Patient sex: F
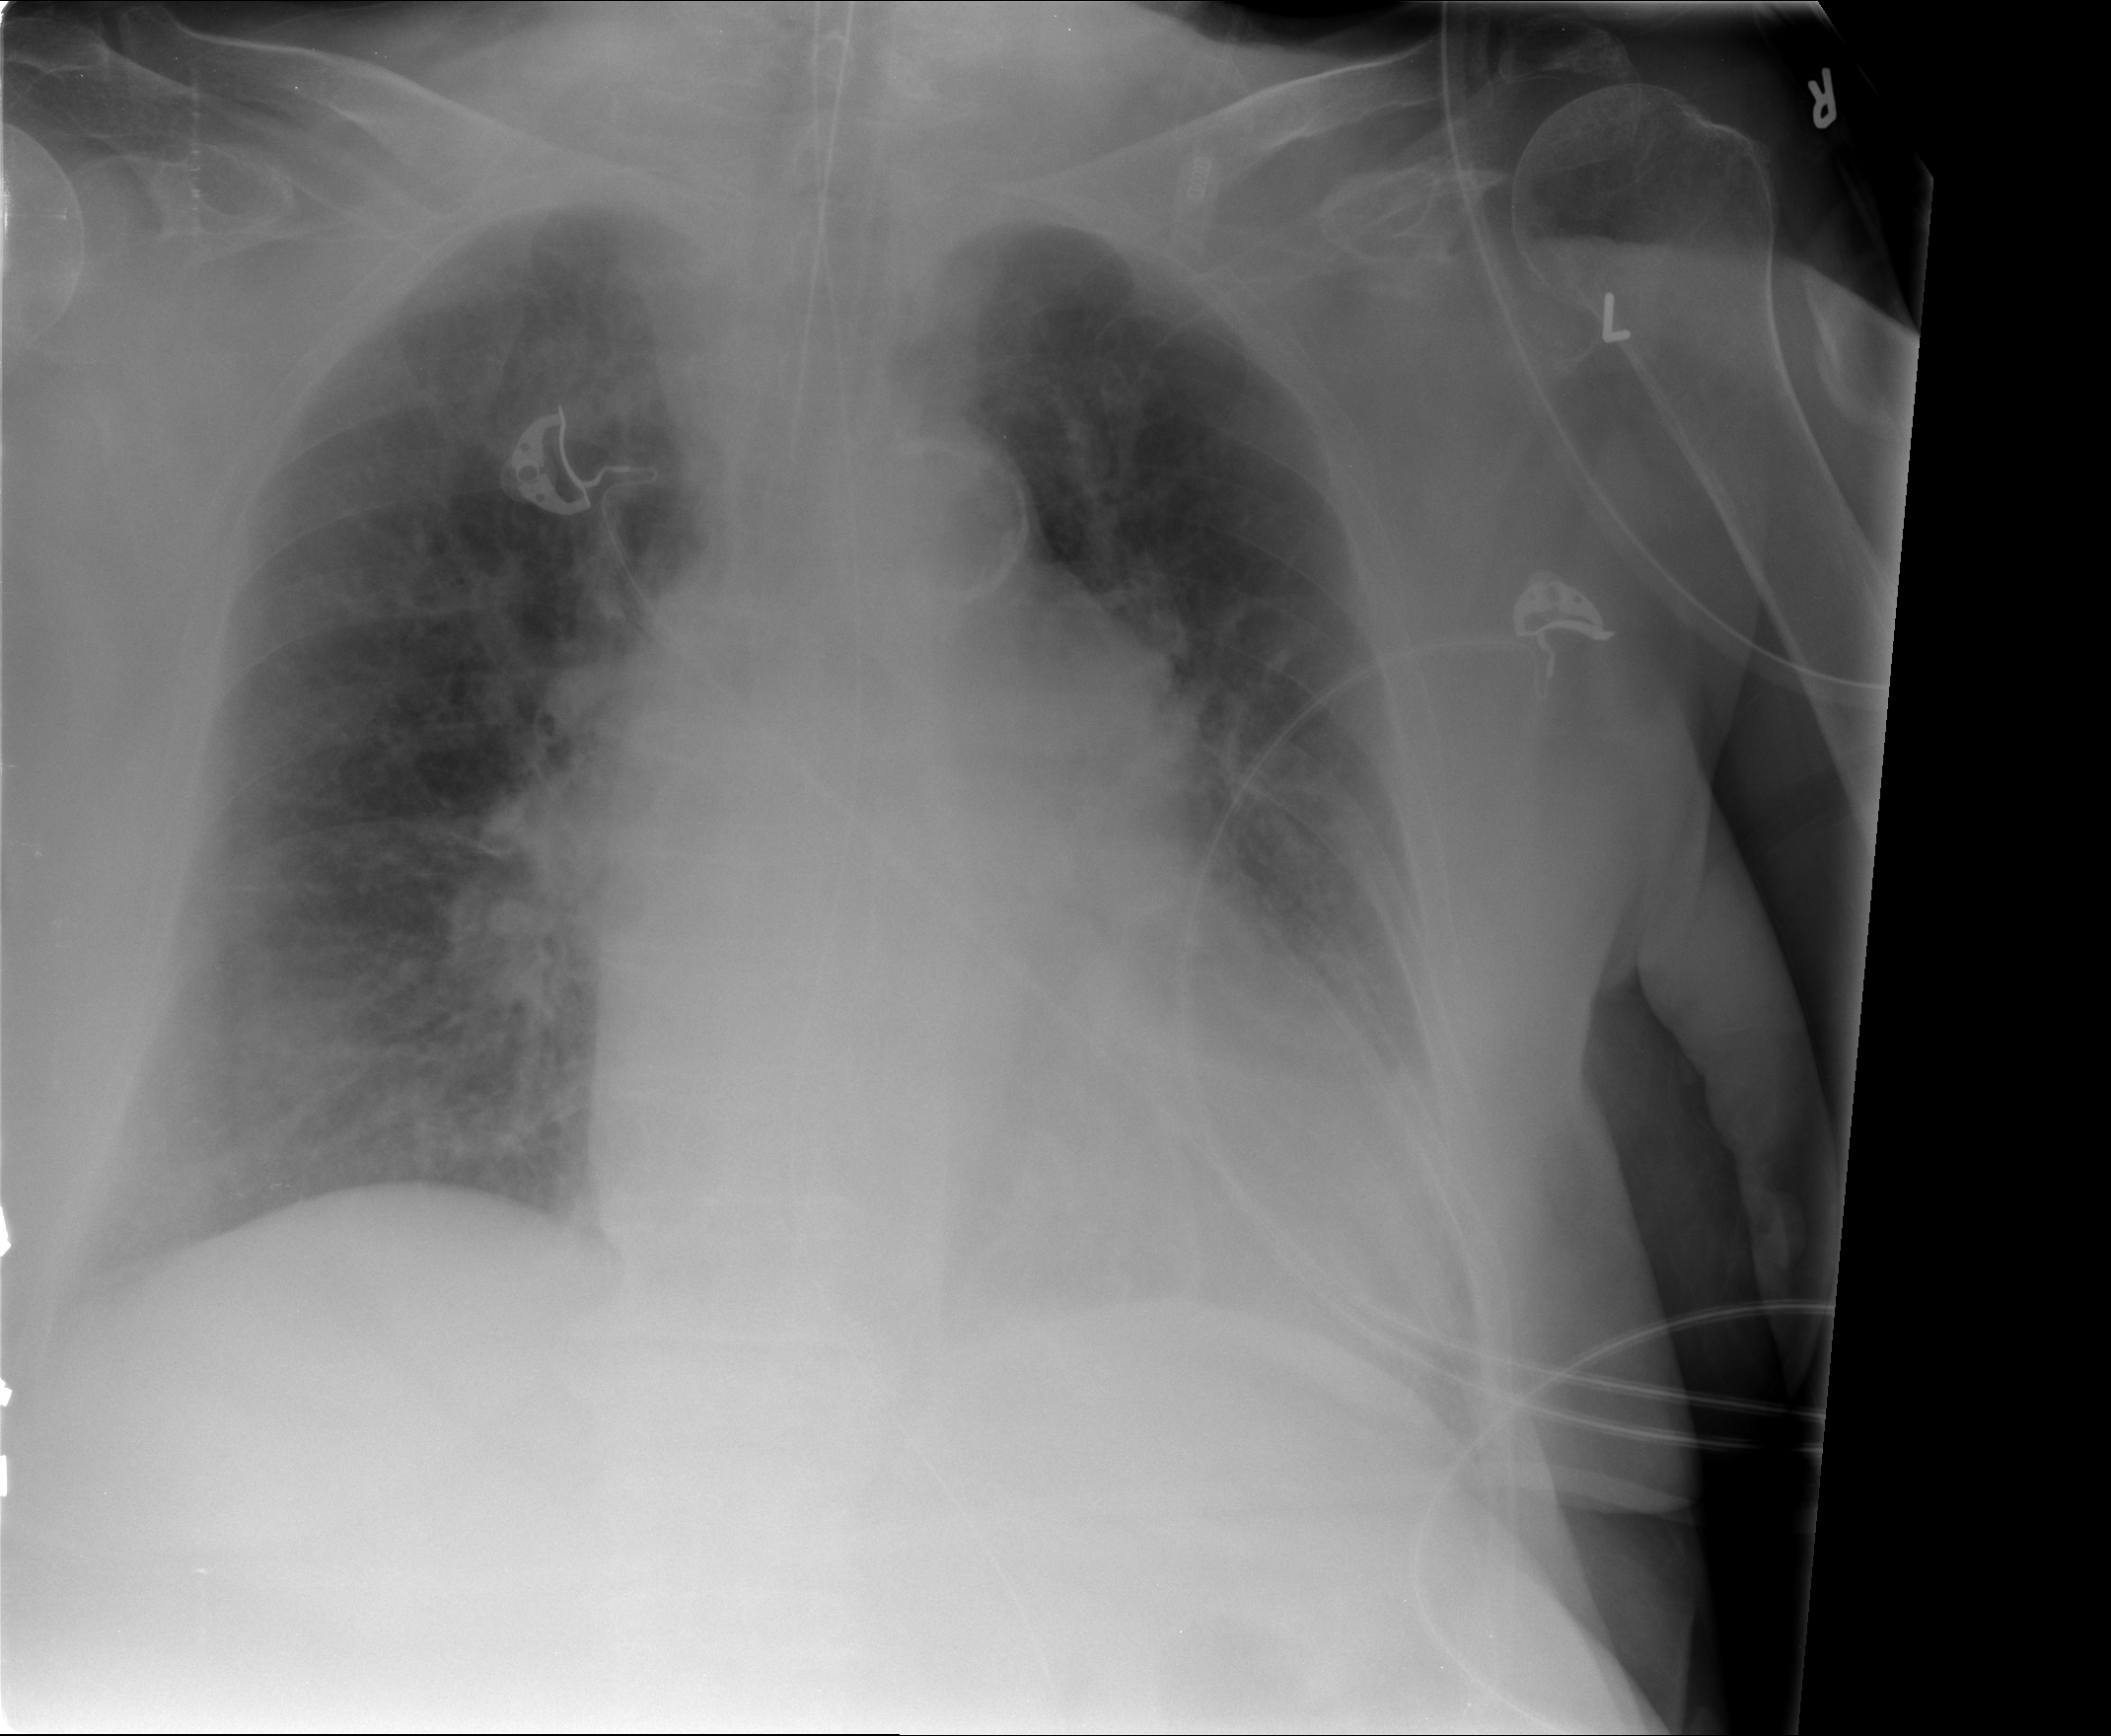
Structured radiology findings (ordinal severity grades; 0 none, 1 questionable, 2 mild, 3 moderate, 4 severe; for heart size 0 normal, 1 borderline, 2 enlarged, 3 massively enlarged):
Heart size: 2
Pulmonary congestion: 3
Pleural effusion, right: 1
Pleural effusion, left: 2
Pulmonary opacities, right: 2
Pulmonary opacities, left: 2
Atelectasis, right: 2
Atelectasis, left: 2